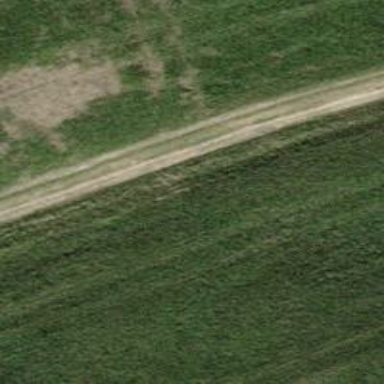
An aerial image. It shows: Unpaved track road.